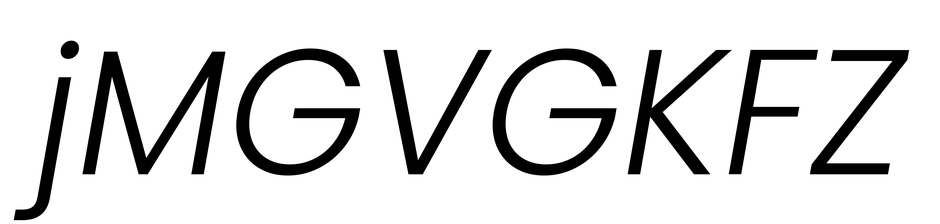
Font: Poppins-LightItalic